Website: walmart
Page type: gifting
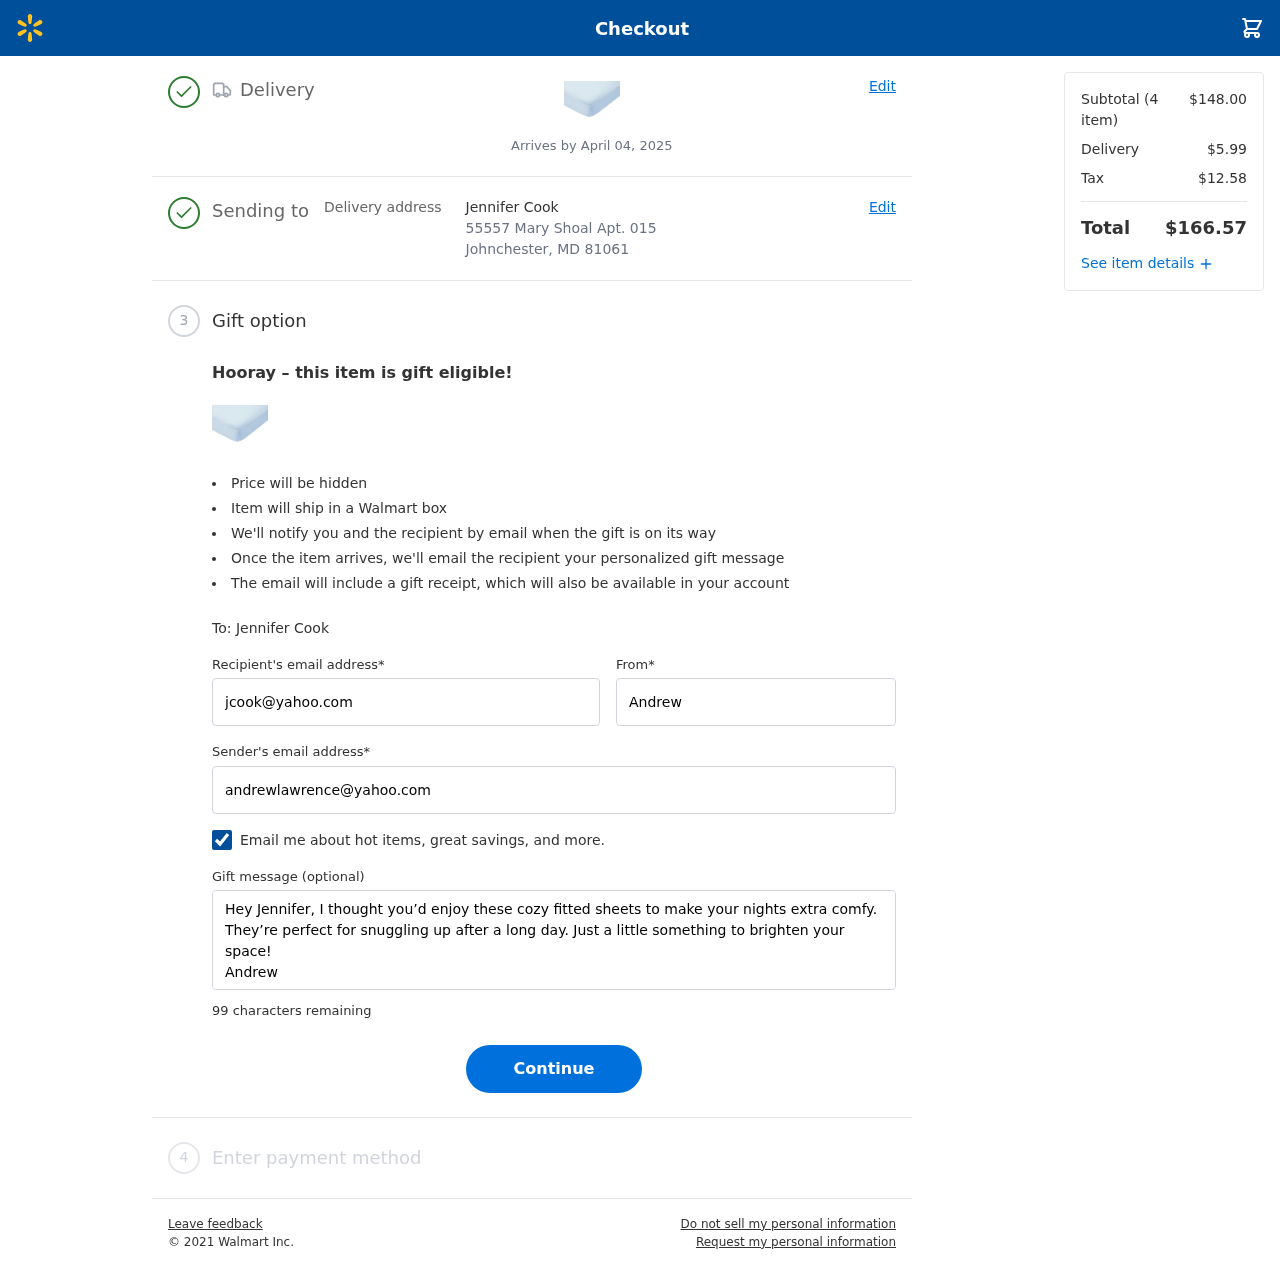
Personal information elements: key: PII_CITY_STATE_ZIP
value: Johnchester, MD 81061
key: PII_EMAIL
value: andrewlawrence@yahoo.com
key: PII_FIRSTNAME
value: Andrew
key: PII_GIFT_EMAIL
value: jcook@yahoo.com
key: PII_GIFT_FULLNAME
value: Jennifer Cook
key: PII_GIFT_MESSAGE
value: Hey Jennifer, I thought you’d enjoy these cozy fitted sheets to make your nights extra comfy. They’re perfect for snuggling up after a long day. Just a little something to brighten your space!
Andrew
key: PII_STREET
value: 55557 Mary Shoal Apt. 015
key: PII_GIFT_FIRSTNAME
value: Jennifer
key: PII_GIFT_LASTNAME
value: Cook
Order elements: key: ORDER_DELIVERY_DATE
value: Arrives by April 04, 2025
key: ORDER_NUM_ITEMS
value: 4
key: ORDER_SUBTOTAL
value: $148.00
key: ORDER_SHIPPING_COST
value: $5.99
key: ORDER_TAX
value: $12.58
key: ORDER_TOTAL
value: $166.57